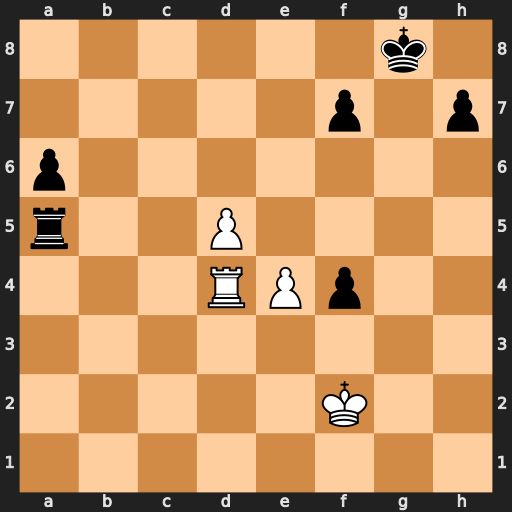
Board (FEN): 6k1/5p1p/p7/r2P4/3RPp2/8/5K2/8
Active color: w
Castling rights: -
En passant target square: -
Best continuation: d6 Rb5 d7